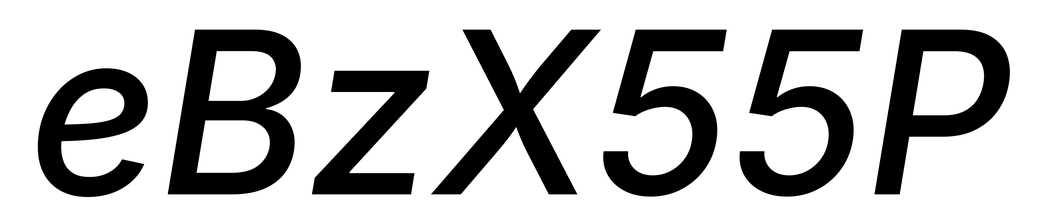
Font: Inter-Italic_Medium_Italic